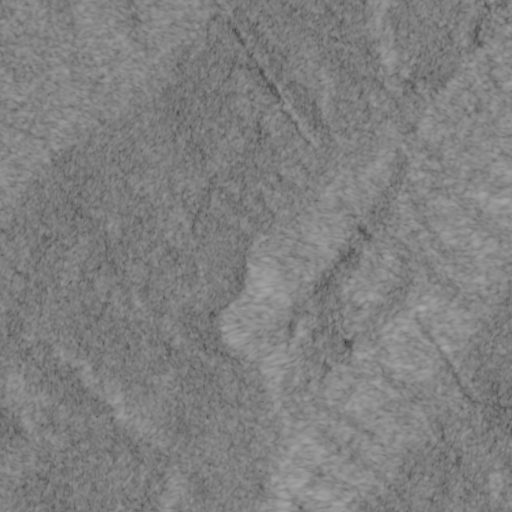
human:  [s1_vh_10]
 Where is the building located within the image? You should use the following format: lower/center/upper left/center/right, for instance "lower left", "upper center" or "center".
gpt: The building is located in the lower center of the image.
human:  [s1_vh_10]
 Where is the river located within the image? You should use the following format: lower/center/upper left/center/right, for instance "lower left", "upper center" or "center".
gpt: The river is located in the lower of the image.
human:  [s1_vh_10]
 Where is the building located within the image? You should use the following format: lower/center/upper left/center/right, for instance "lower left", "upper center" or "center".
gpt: The building is located in the upper right of the image.
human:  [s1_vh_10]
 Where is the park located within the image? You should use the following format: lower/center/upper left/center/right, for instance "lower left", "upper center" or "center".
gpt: There is no park in the image.

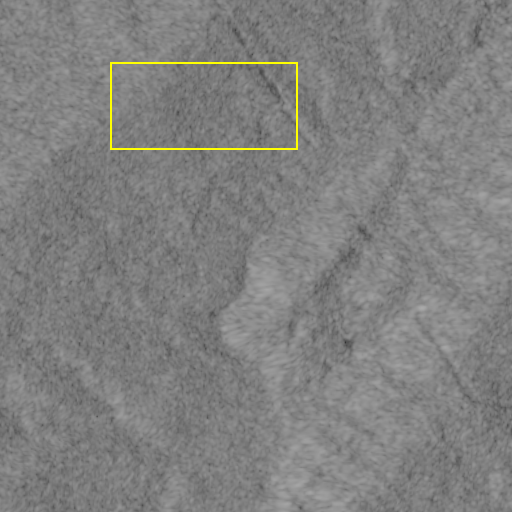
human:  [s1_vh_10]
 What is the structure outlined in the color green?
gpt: There is no green outline.
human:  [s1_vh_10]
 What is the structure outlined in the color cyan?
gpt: There is no structure outlined in cyan.